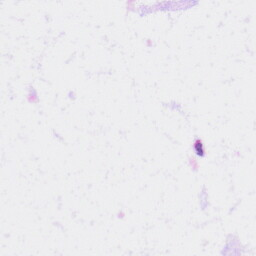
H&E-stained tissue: Liver